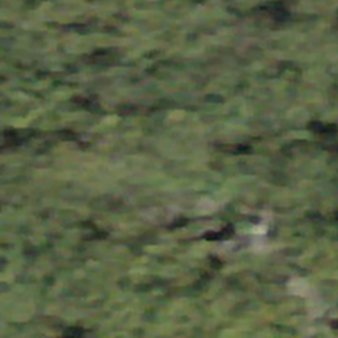
Label: other